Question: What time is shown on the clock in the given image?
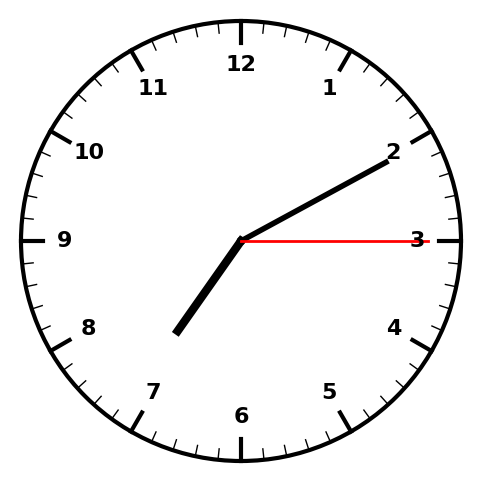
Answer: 07:10:15